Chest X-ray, PA view. Patient: 38 years old, sex F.
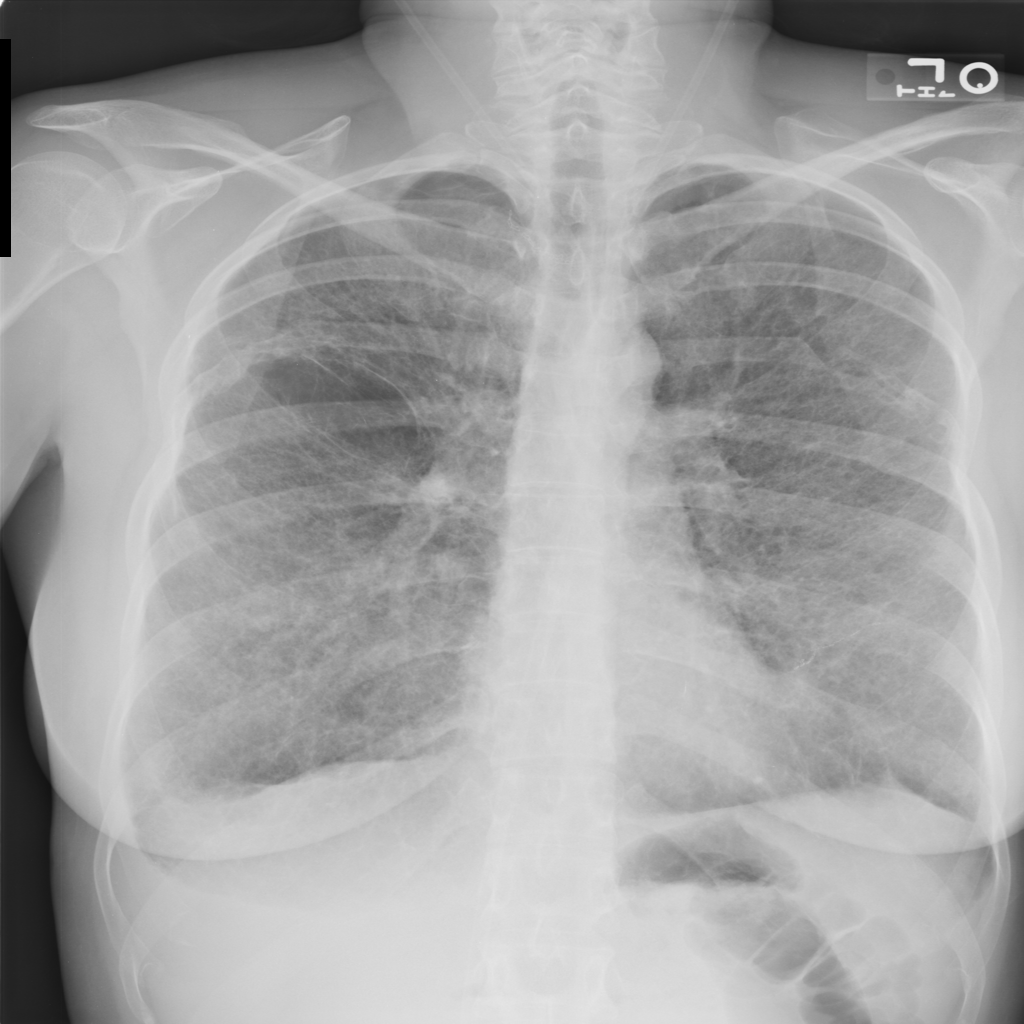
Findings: No Finding